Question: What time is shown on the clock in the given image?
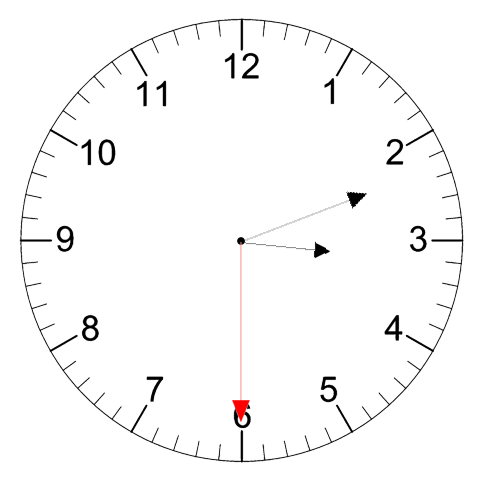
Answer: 03:11:30